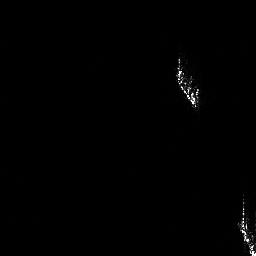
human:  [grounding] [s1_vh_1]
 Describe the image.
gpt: In the satellite image, there is  <ref>1 medium ship </ref> <box>[[67, 20, 77, 42, 0]]</box> located at right,  <ref>1 medium ship </ref> <box>[[92, 75, 99, 99, 0]]</box> located at bottom right.